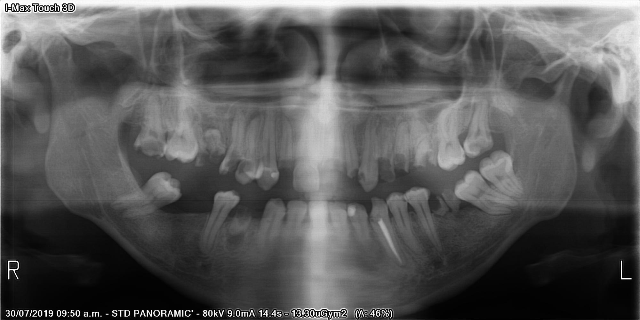
adult